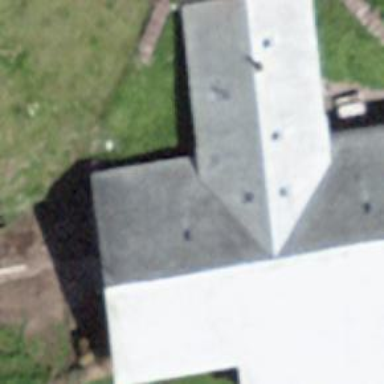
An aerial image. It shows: Barn with gabled roof. The roof is light grey and oriented along the building.